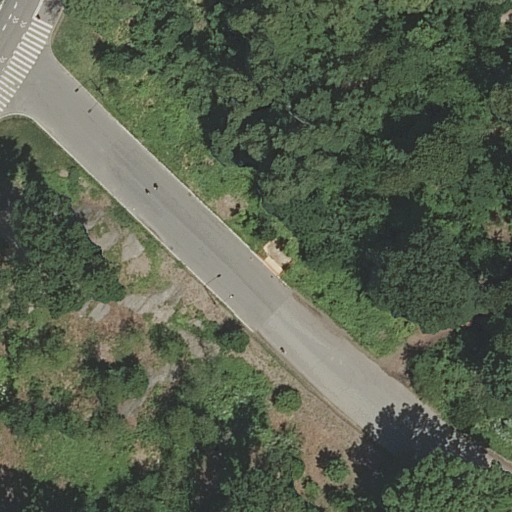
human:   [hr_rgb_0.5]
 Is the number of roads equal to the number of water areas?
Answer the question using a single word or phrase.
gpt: no

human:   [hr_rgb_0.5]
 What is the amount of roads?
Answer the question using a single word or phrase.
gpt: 6

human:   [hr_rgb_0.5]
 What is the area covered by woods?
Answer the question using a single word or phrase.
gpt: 9790m2

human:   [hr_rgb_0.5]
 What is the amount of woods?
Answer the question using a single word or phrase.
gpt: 1

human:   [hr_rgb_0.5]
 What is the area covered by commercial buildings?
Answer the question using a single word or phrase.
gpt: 0m2

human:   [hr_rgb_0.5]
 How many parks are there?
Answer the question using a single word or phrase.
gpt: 1

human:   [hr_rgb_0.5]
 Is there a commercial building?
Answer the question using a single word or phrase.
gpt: no

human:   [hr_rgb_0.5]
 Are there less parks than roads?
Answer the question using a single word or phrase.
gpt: yes

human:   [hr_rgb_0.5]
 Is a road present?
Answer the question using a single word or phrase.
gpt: yes

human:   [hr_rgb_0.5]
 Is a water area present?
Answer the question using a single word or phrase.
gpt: no

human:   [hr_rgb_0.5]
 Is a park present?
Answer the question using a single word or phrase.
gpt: yes

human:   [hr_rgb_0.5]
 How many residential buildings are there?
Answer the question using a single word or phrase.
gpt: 0

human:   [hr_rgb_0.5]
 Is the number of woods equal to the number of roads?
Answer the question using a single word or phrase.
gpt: no

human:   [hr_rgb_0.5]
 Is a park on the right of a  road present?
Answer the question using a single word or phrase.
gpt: yes

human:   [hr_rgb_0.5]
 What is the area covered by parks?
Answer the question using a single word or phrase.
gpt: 10633m2

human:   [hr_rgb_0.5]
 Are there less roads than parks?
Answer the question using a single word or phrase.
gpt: no

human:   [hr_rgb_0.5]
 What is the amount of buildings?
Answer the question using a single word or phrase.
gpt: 0

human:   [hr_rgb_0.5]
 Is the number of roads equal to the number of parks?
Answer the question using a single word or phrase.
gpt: no

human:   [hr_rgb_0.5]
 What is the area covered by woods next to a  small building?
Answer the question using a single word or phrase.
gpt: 0m2

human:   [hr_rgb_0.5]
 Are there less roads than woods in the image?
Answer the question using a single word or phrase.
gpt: no

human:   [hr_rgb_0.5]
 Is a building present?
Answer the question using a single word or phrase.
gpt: no

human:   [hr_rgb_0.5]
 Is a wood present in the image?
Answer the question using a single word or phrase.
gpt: yes

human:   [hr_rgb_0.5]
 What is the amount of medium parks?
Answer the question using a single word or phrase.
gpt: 0

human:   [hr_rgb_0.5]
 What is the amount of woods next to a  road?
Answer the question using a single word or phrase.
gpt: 1

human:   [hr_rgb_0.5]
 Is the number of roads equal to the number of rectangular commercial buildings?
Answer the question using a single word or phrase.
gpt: no

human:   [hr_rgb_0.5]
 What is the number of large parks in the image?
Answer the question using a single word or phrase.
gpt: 1

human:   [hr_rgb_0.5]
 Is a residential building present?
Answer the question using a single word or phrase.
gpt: no

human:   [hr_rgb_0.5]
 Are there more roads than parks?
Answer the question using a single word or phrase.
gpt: yes

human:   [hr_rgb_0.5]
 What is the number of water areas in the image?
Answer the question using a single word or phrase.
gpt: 0

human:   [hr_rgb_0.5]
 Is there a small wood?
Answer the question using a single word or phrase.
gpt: no

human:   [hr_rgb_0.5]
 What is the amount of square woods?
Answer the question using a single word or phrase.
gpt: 0

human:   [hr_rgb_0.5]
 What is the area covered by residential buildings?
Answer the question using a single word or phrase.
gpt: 0m2

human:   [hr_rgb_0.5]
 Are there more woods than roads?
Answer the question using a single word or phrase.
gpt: no

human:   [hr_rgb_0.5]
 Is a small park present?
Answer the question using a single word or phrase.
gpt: no

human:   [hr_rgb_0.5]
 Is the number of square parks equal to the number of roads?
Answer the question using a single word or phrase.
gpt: no

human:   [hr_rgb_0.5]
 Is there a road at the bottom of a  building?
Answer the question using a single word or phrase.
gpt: no

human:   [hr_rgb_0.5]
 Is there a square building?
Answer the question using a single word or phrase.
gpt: no

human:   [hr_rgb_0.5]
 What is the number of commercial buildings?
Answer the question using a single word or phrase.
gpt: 0

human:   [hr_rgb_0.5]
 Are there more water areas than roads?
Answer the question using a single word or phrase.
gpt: no

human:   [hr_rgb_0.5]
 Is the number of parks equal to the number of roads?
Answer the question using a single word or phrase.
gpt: no

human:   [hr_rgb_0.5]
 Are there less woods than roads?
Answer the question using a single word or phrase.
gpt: yes

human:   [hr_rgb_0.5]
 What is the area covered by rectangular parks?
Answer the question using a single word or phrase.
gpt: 10633m2

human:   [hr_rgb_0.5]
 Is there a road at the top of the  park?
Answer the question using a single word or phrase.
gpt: no

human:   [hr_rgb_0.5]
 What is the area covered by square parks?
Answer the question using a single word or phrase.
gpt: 0m2

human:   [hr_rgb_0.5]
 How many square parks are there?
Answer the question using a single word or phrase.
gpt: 0

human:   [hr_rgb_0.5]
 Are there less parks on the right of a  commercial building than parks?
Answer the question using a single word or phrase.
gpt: yes

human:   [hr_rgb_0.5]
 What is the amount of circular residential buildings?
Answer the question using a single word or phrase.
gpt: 0

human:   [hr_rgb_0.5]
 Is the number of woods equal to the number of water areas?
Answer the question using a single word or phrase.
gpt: no

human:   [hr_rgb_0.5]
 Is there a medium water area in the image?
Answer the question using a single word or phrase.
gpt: no

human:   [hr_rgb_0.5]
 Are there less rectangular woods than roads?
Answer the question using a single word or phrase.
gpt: yes

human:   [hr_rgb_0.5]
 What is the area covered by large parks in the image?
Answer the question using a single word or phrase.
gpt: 10633m2

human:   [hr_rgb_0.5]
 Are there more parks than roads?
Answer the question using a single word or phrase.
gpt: no

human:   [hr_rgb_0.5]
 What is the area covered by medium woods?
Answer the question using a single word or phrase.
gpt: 0m2

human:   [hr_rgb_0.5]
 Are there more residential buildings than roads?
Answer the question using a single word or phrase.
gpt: no

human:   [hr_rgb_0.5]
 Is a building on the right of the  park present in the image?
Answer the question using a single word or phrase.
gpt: no

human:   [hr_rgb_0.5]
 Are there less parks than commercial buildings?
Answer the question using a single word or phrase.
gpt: no

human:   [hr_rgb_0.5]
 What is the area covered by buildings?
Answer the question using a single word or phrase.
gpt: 0m2

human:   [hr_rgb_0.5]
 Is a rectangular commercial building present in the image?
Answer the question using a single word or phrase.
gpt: no

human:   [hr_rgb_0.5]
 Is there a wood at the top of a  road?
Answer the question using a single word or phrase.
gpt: yes

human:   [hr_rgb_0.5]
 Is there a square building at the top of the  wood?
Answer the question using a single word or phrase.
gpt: no

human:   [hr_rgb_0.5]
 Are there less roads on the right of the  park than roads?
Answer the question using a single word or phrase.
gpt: yes

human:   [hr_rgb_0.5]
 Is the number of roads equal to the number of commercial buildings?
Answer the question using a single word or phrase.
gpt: no

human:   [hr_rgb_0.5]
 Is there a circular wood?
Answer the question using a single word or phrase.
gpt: no

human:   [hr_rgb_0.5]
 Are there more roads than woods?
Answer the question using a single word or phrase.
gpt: yes